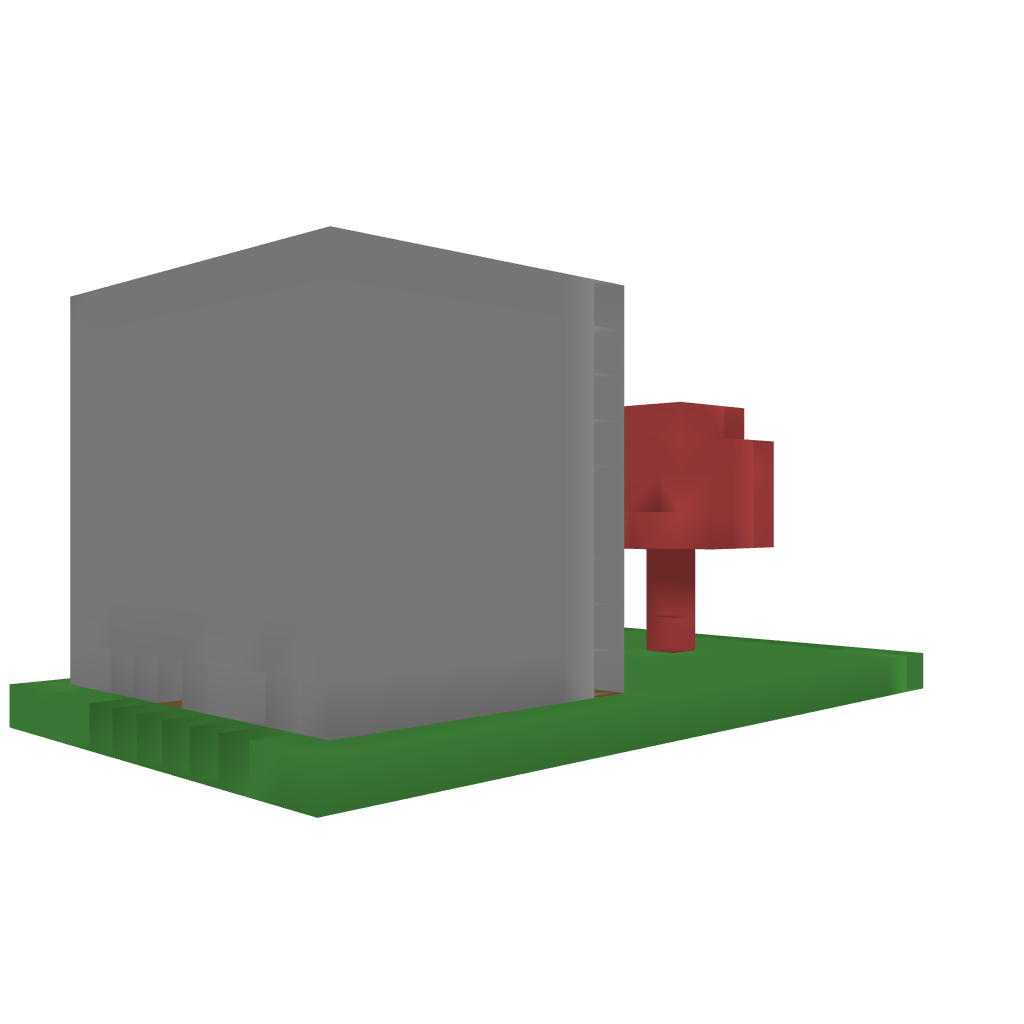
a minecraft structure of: Mooshroom red house bad low quality